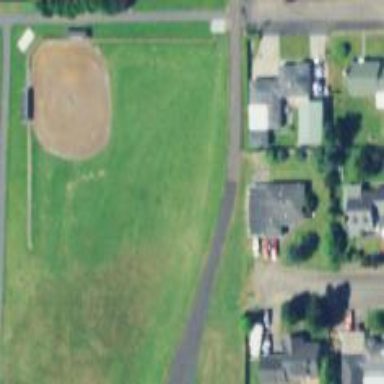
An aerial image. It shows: Softball pitch for baseball.